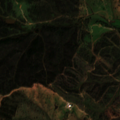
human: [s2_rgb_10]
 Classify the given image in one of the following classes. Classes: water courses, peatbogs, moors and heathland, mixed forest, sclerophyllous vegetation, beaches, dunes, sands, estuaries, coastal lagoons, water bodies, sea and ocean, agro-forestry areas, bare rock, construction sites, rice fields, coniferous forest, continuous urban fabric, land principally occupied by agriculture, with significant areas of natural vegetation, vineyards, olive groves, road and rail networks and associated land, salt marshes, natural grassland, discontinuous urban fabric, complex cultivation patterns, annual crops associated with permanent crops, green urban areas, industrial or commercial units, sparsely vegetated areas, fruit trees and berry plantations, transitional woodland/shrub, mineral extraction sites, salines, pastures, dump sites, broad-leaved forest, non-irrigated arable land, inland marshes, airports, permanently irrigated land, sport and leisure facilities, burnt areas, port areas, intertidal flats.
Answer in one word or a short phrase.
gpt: non-irrigated arable land, agro-forestry areas, broad-leaved forest, transitional woodland/shrub